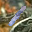
Label: 1